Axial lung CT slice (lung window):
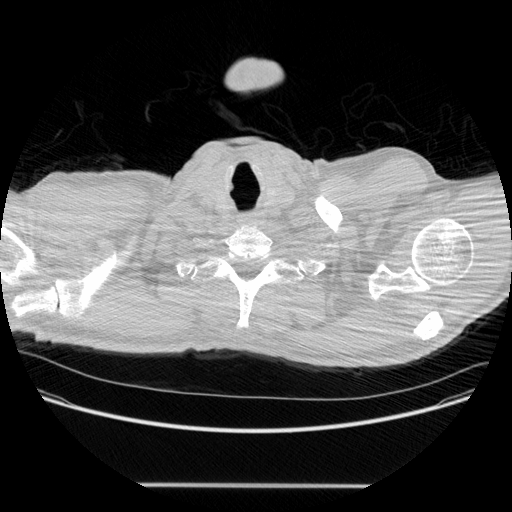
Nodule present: no